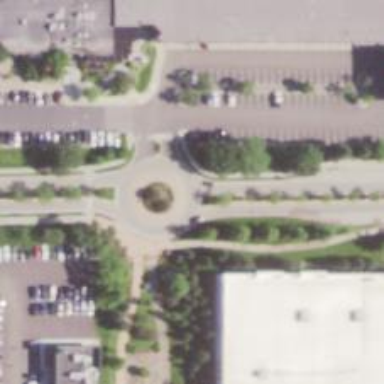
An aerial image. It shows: Tertiary road that leads to roundabout.